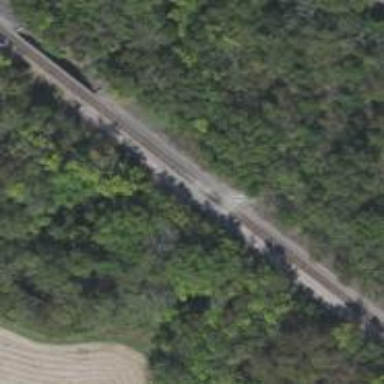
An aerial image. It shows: Railway track.